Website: lowes
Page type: review-order
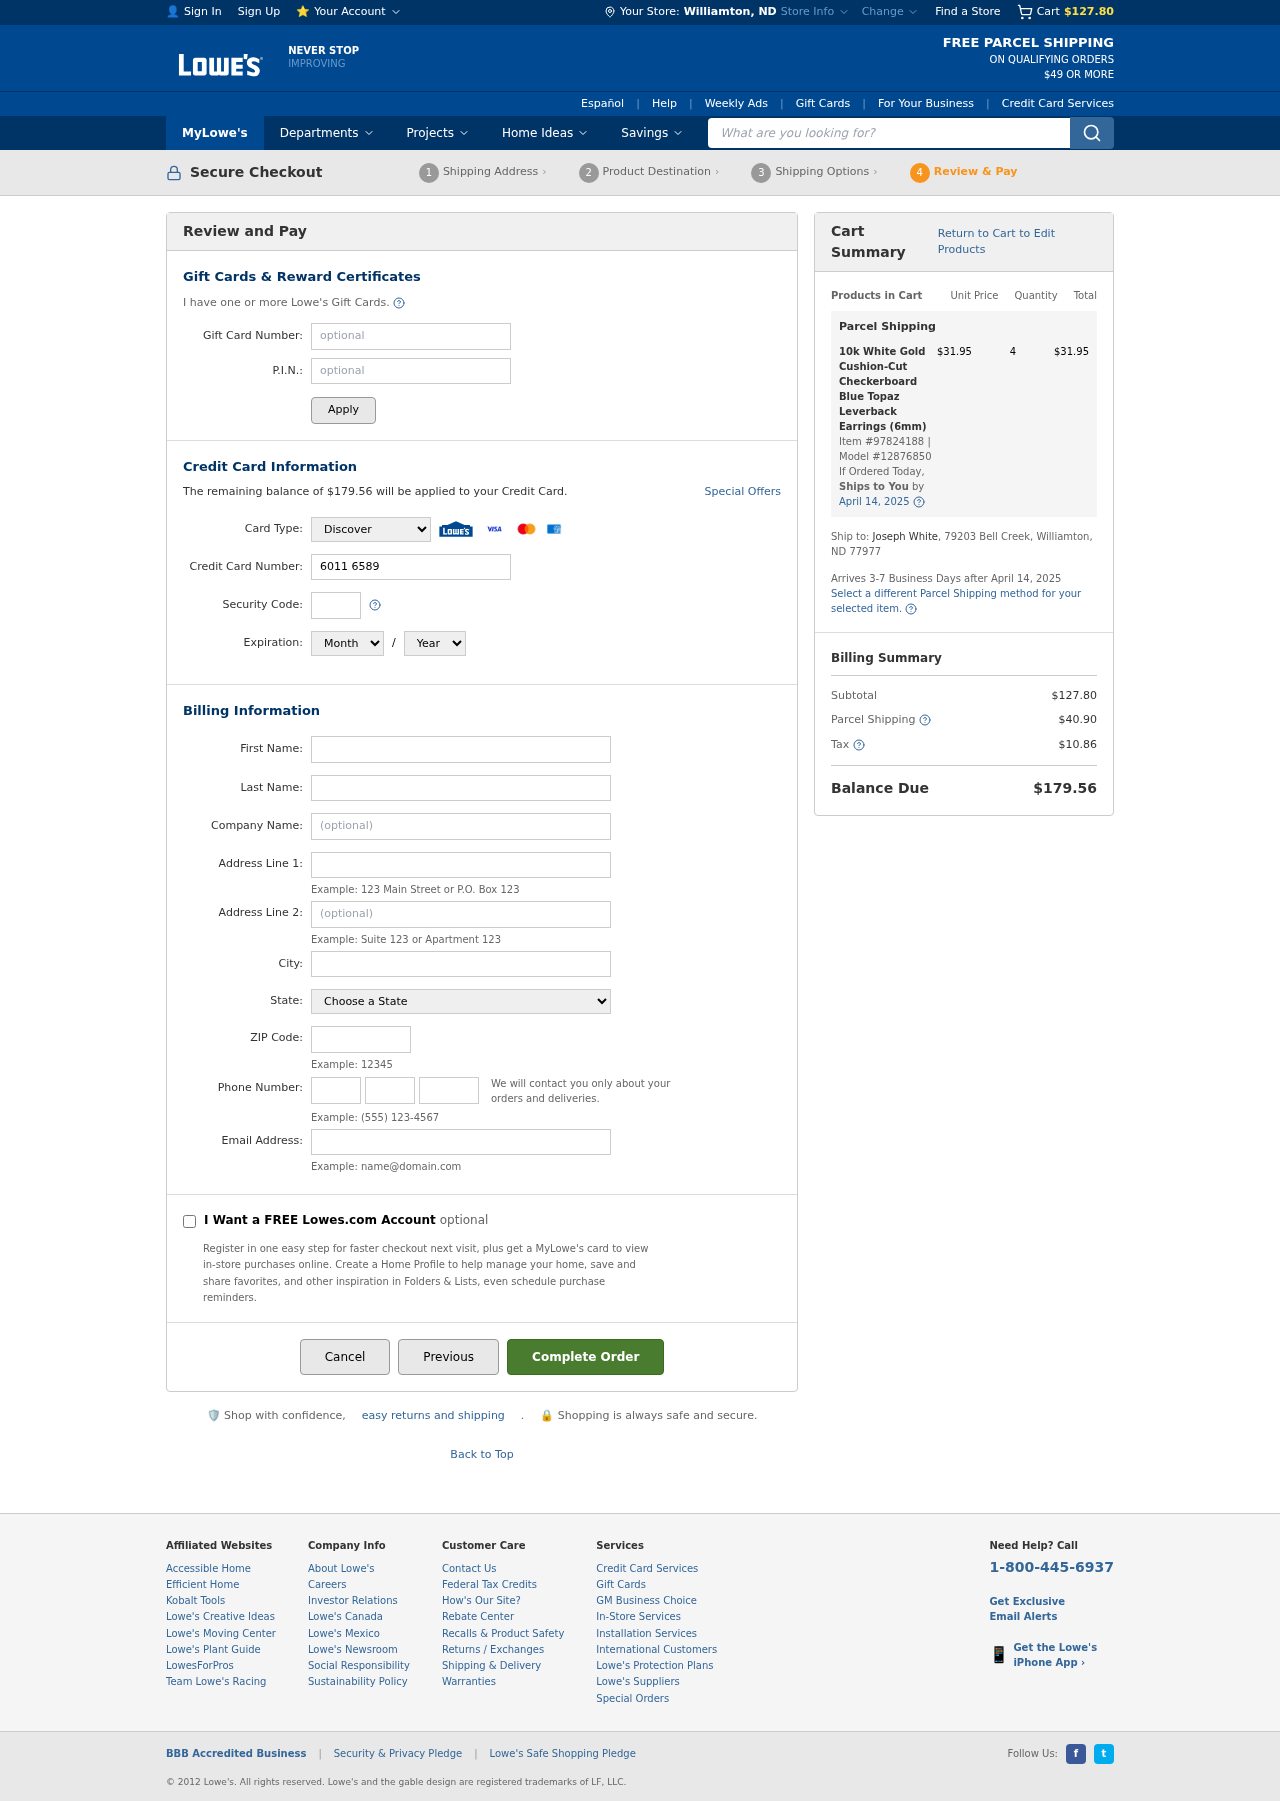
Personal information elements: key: PII_CARD_CVV
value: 455
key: PII_CARD_EXPIRY_MONTH
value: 03
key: PII_CARD_EXPIRY_YEAR
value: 29
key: PII_CARD_NUMBER
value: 6011 6589 4061 3168
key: PII_CARD_TYPE
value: Discover
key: PII_CITY
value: Williamton
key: PII_CITY_STATE
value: Williamton, ND
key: PII_EMAIL
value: jwhite@yahoo.com
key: PII_FIRSTNAME
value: Joseph
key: PII_LASTNAME
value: White
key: PII_PHONE_AREA
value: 607
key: PII_PHONE_PREFIX
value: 347
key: PII_PHONE_SUFFIX
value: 1904
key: PII_POSTCODE
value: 77977
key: PII_STATE
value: North Dakota
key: PII_STREET
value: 79203 Bell Creek
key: PII_STREET2
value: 79203 Bell Creek
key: PII_STREET2
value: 96368 Hogan Club
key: PII_FULLNAME2
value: Joseph White
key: PII_CITY_STATE_ZIP2
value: Williamton, ND 77977
Product elements: key: PRODUCT1_NAME
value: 10k White Gold Cushion-Cut Checkerboard Blue Topaz Leverback Earrings (6mm)
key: PRODUCT1_PRICE
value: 31.95
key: PRODUCT1_QUANTITY
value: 4
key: PRODUCT1_ITEM_NUMBER
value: Item #97824188
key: PRODUCT1_MODEL_NUMBER
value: Model #12876850
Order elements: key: ORDER_SUBTOTAL
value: $127.80
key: ORDER_BALANCE_DUE
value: $179.56
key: ORDER_SHIPPING_DATE
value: April 14, 2025
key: ORDER_ITEM_TOTAL
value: $31.95
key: ORDER_SHIPPING_DATE2
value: April 14, 2025
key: ORDER_SHIPPING_COST
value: $40.90
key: ORDER_TAX
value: $10.86
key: ORDER_TOTAL
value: $179.56
Search elements: key: HEADER_SEARCH
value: What are you looking for?